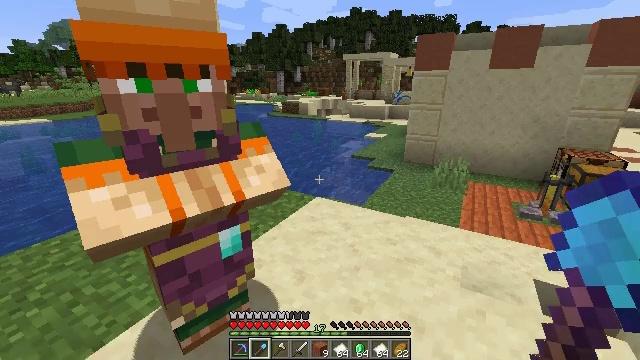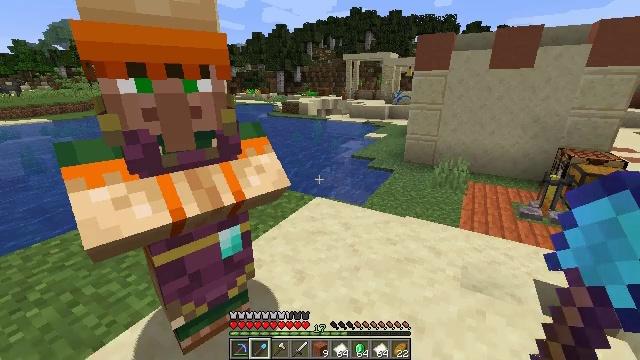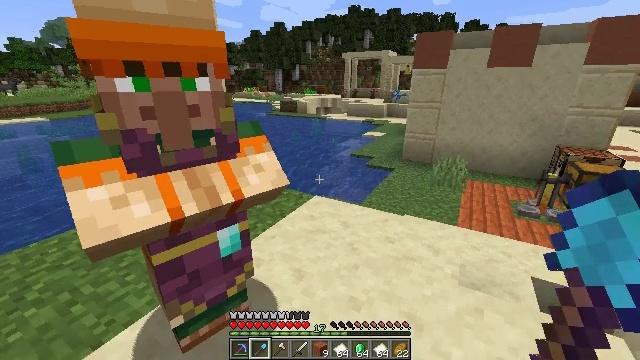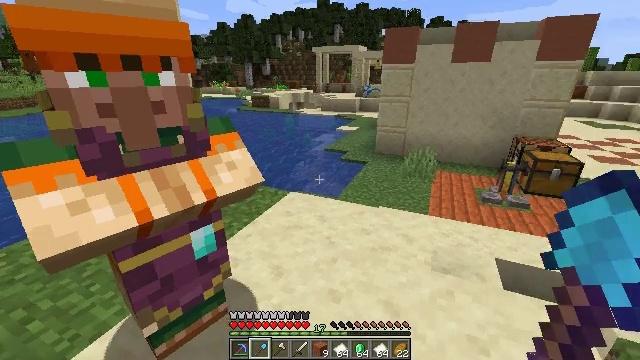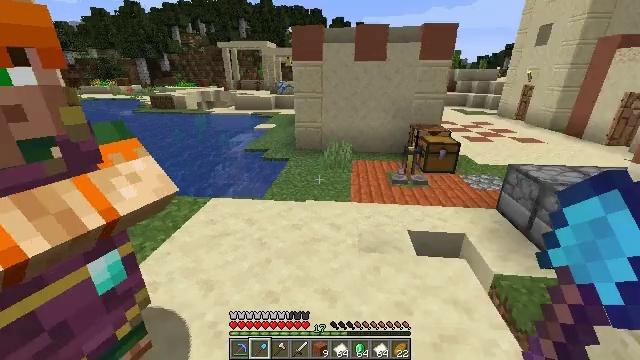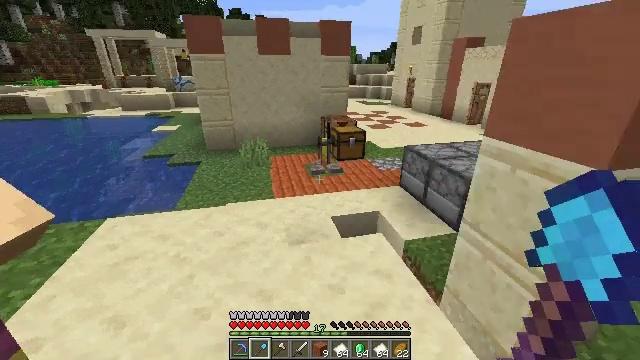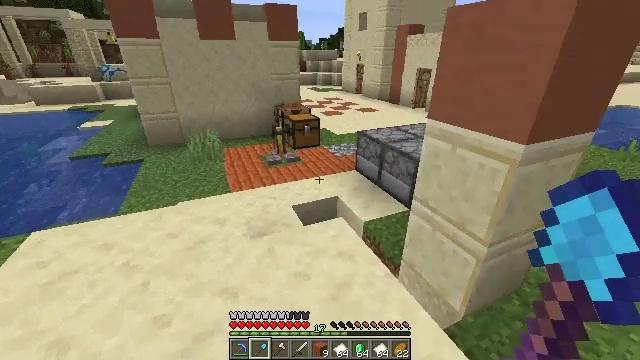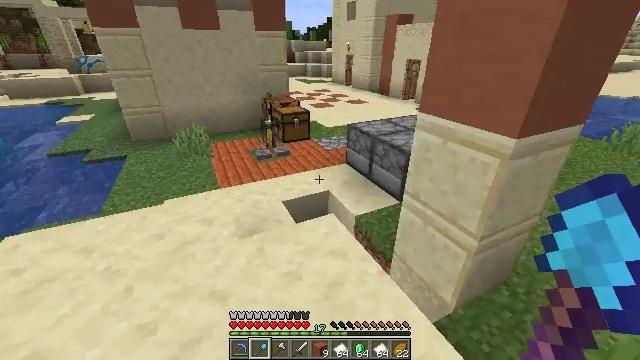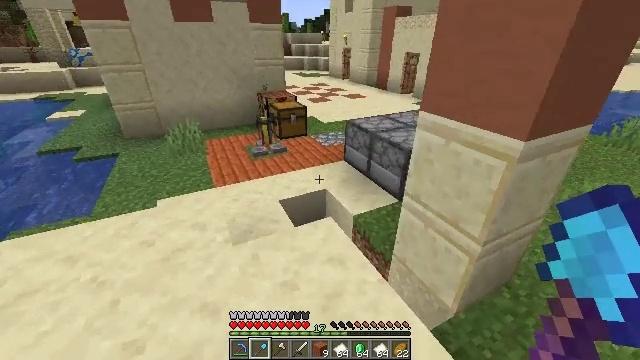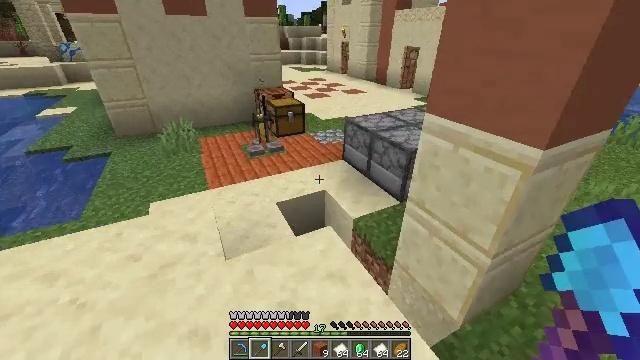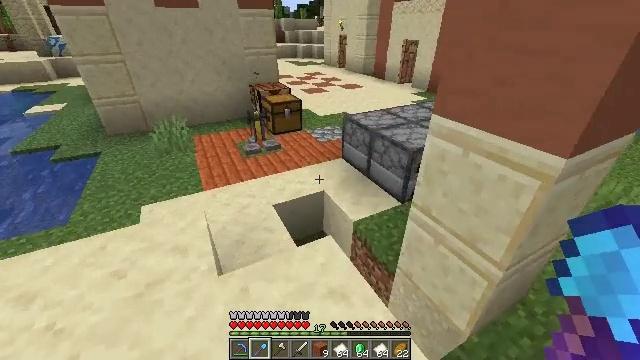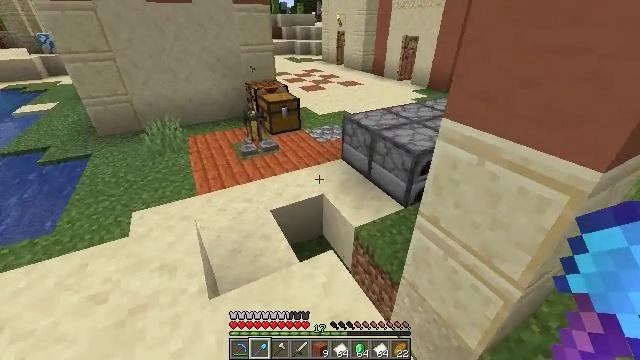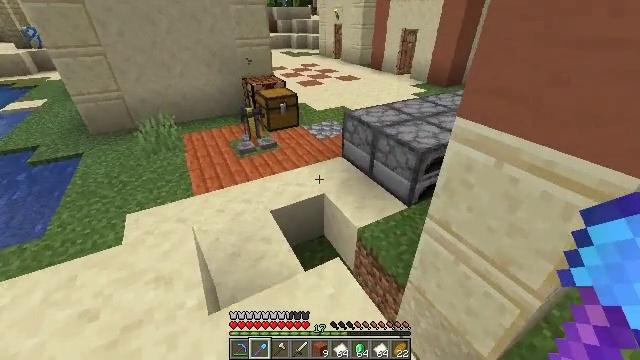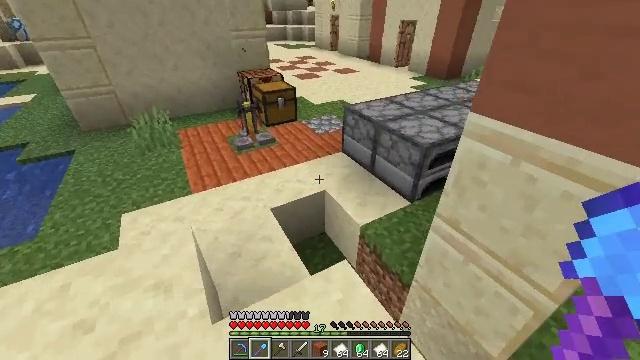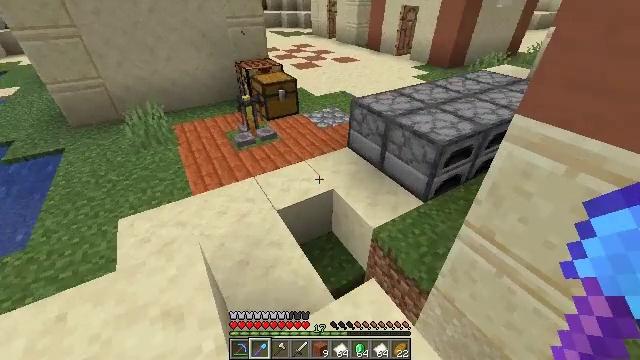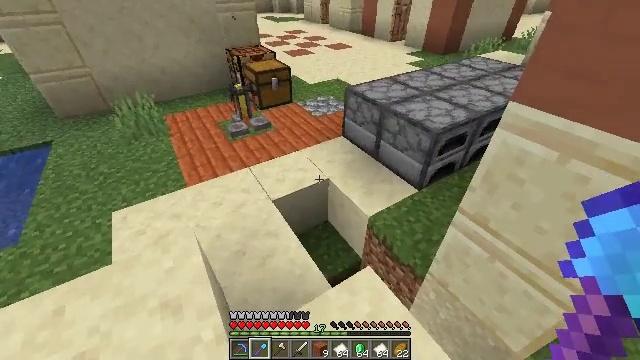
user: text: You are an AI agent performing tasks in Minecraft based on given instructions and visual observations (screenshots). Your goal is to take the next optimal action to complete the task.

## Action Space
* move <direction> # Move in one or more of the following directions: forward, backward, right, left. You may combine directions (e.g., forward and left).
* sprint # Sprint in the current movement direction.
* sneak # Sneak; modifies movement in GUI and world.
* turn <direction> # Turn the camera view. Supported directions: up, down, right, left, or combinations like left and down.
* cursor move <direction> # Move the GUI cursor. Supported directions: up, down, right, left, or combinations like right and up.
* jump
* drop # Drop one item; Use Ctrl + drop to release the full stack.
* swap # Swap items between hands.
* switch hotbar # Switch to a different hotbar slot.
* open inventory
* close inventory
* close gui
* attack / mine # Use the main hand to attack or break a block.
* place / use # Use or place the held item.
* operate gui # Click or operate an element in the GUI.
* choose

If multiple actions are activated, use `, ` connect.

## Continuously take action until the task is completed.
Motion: motion action
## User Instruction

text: Gather wheat by left-clicking on it.
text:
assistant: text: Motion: no_op
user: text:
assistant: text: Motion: no_op
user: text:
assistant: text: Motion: turn right and down
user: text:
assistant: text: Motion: turn right
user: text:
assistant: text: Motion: turn right and down
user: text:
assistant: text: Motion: turn right and down
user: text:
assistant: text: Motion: move forward, turn right and down
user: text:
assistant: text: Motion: move forward, turn down
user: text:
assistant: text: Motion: move forward, turn down
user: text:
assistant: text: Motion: move forward, turn down
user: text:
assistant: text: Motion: move forward
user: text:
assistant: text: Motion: move forward and move left, turn down
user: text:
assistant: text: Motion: move forward and move left, turn down
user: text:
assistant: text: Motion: move forward and move left, turn right and down
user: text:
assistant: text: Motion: move forward and move left, turn right and down
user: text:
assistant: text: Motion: move forward and move left, turn right and down
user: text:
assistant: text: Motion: move forward and move left, turn right and down
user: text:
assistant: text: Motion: move forward and move left, turn right and down
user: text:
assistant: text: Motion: move forward and move left, turn right and down
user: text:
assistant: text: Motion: move forward and move left, turn right and down
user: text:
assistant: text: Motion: move forward and move left, turn right and down
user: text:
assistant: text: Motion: move forward and move left, turn right and down
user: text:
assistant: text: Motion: move forward and move left, turn right
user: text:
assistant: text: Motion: move forward and move left, turn right and up
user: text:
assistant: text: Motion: move forward and move left, turn right and up
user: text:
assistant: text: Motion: move forward and move left, turn right and up
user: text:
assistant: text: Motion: move forward and move left, turn right
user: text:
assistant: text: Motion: move forward and move left, turn right
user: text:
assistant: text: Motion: move forward and move left, turn right
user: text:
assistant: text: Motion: move forward and move left, turn right